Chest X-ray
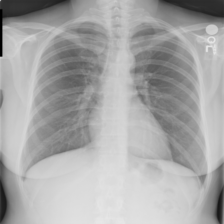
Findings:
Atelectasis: negative
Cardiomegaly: negative
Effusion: negative
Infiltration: negative
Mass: negative
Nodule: negative
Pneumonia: negative
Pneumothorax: negative
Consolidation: negative
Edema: negative
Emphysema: negative
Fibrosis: negative
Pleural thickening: negative
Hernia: negative